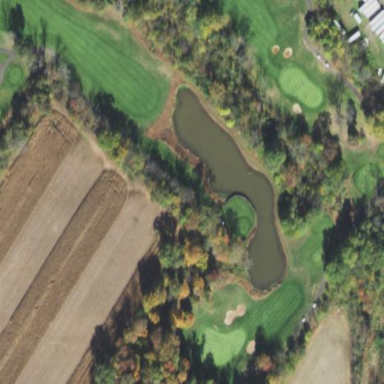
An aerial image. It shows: Water hazard on golf course. The hazard is natural water feature.